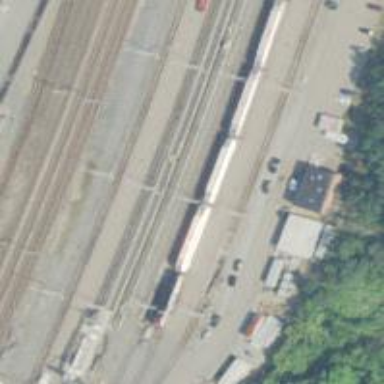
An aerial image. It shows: Railway yard.